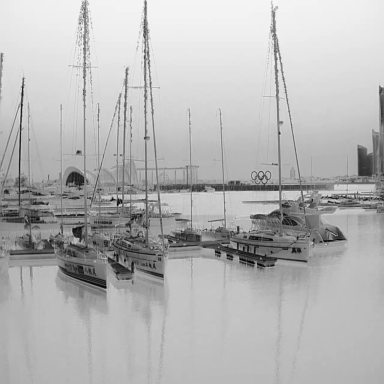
There are eight sailboats in the infrared image.